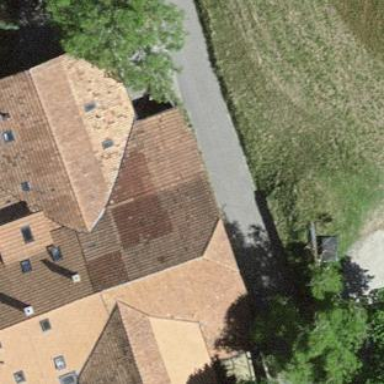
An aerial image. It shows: Farm building.